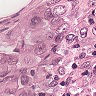
Metastatic tissue present: yes